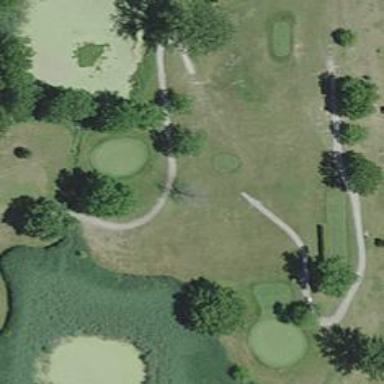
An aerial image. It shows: Path for both roads and golfers.